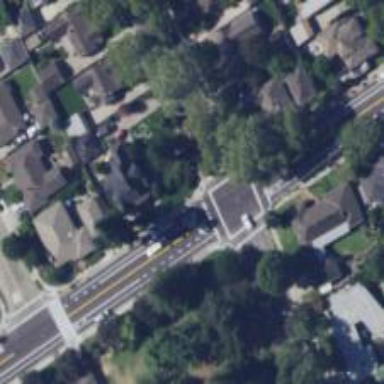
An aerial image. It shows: Solid stop line on the road.